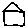
Label: house